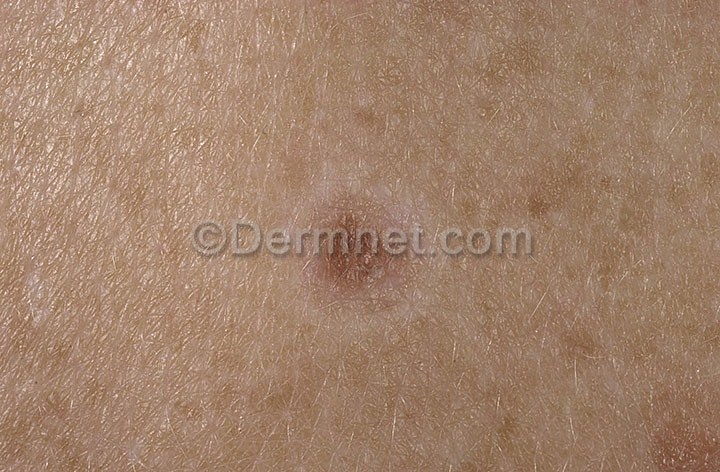
Disease: Melanoma Skin Cancer Nevi and Moles